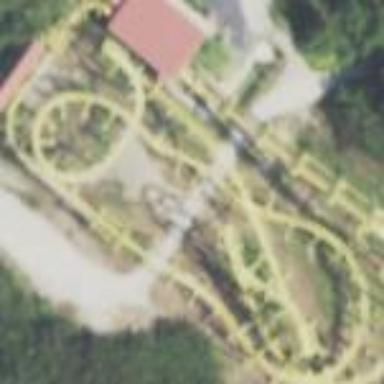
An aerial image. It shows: Roller coaster track.